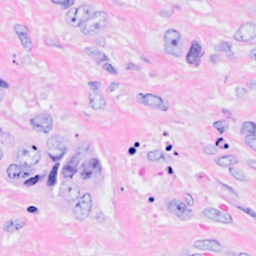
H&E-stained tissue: Breast